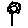
Label: flower